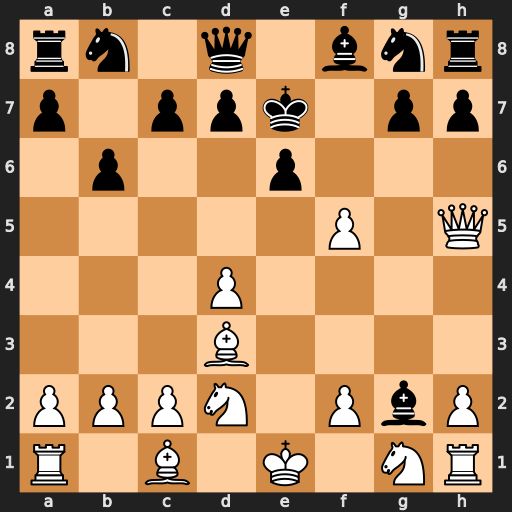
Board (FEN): rn1q1bnr/p1ppk1pp/1p2p3/5P1Q/3P4/3B4/PPPN1PbP/R1B1K1NR
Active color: w
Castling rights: KQ
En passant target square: -
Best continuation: Qg5+ Nf6 Qxg2